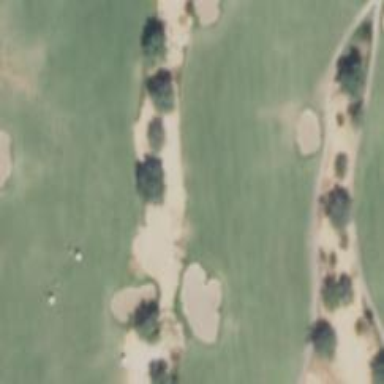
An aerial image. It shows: View of golf hole.